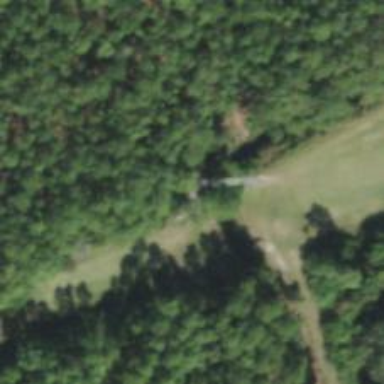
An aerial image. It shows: Path for golf carts.